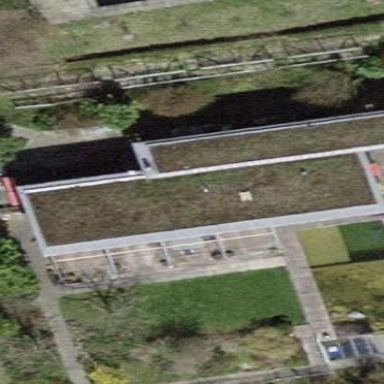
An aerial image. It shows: Detached building.